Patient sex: M
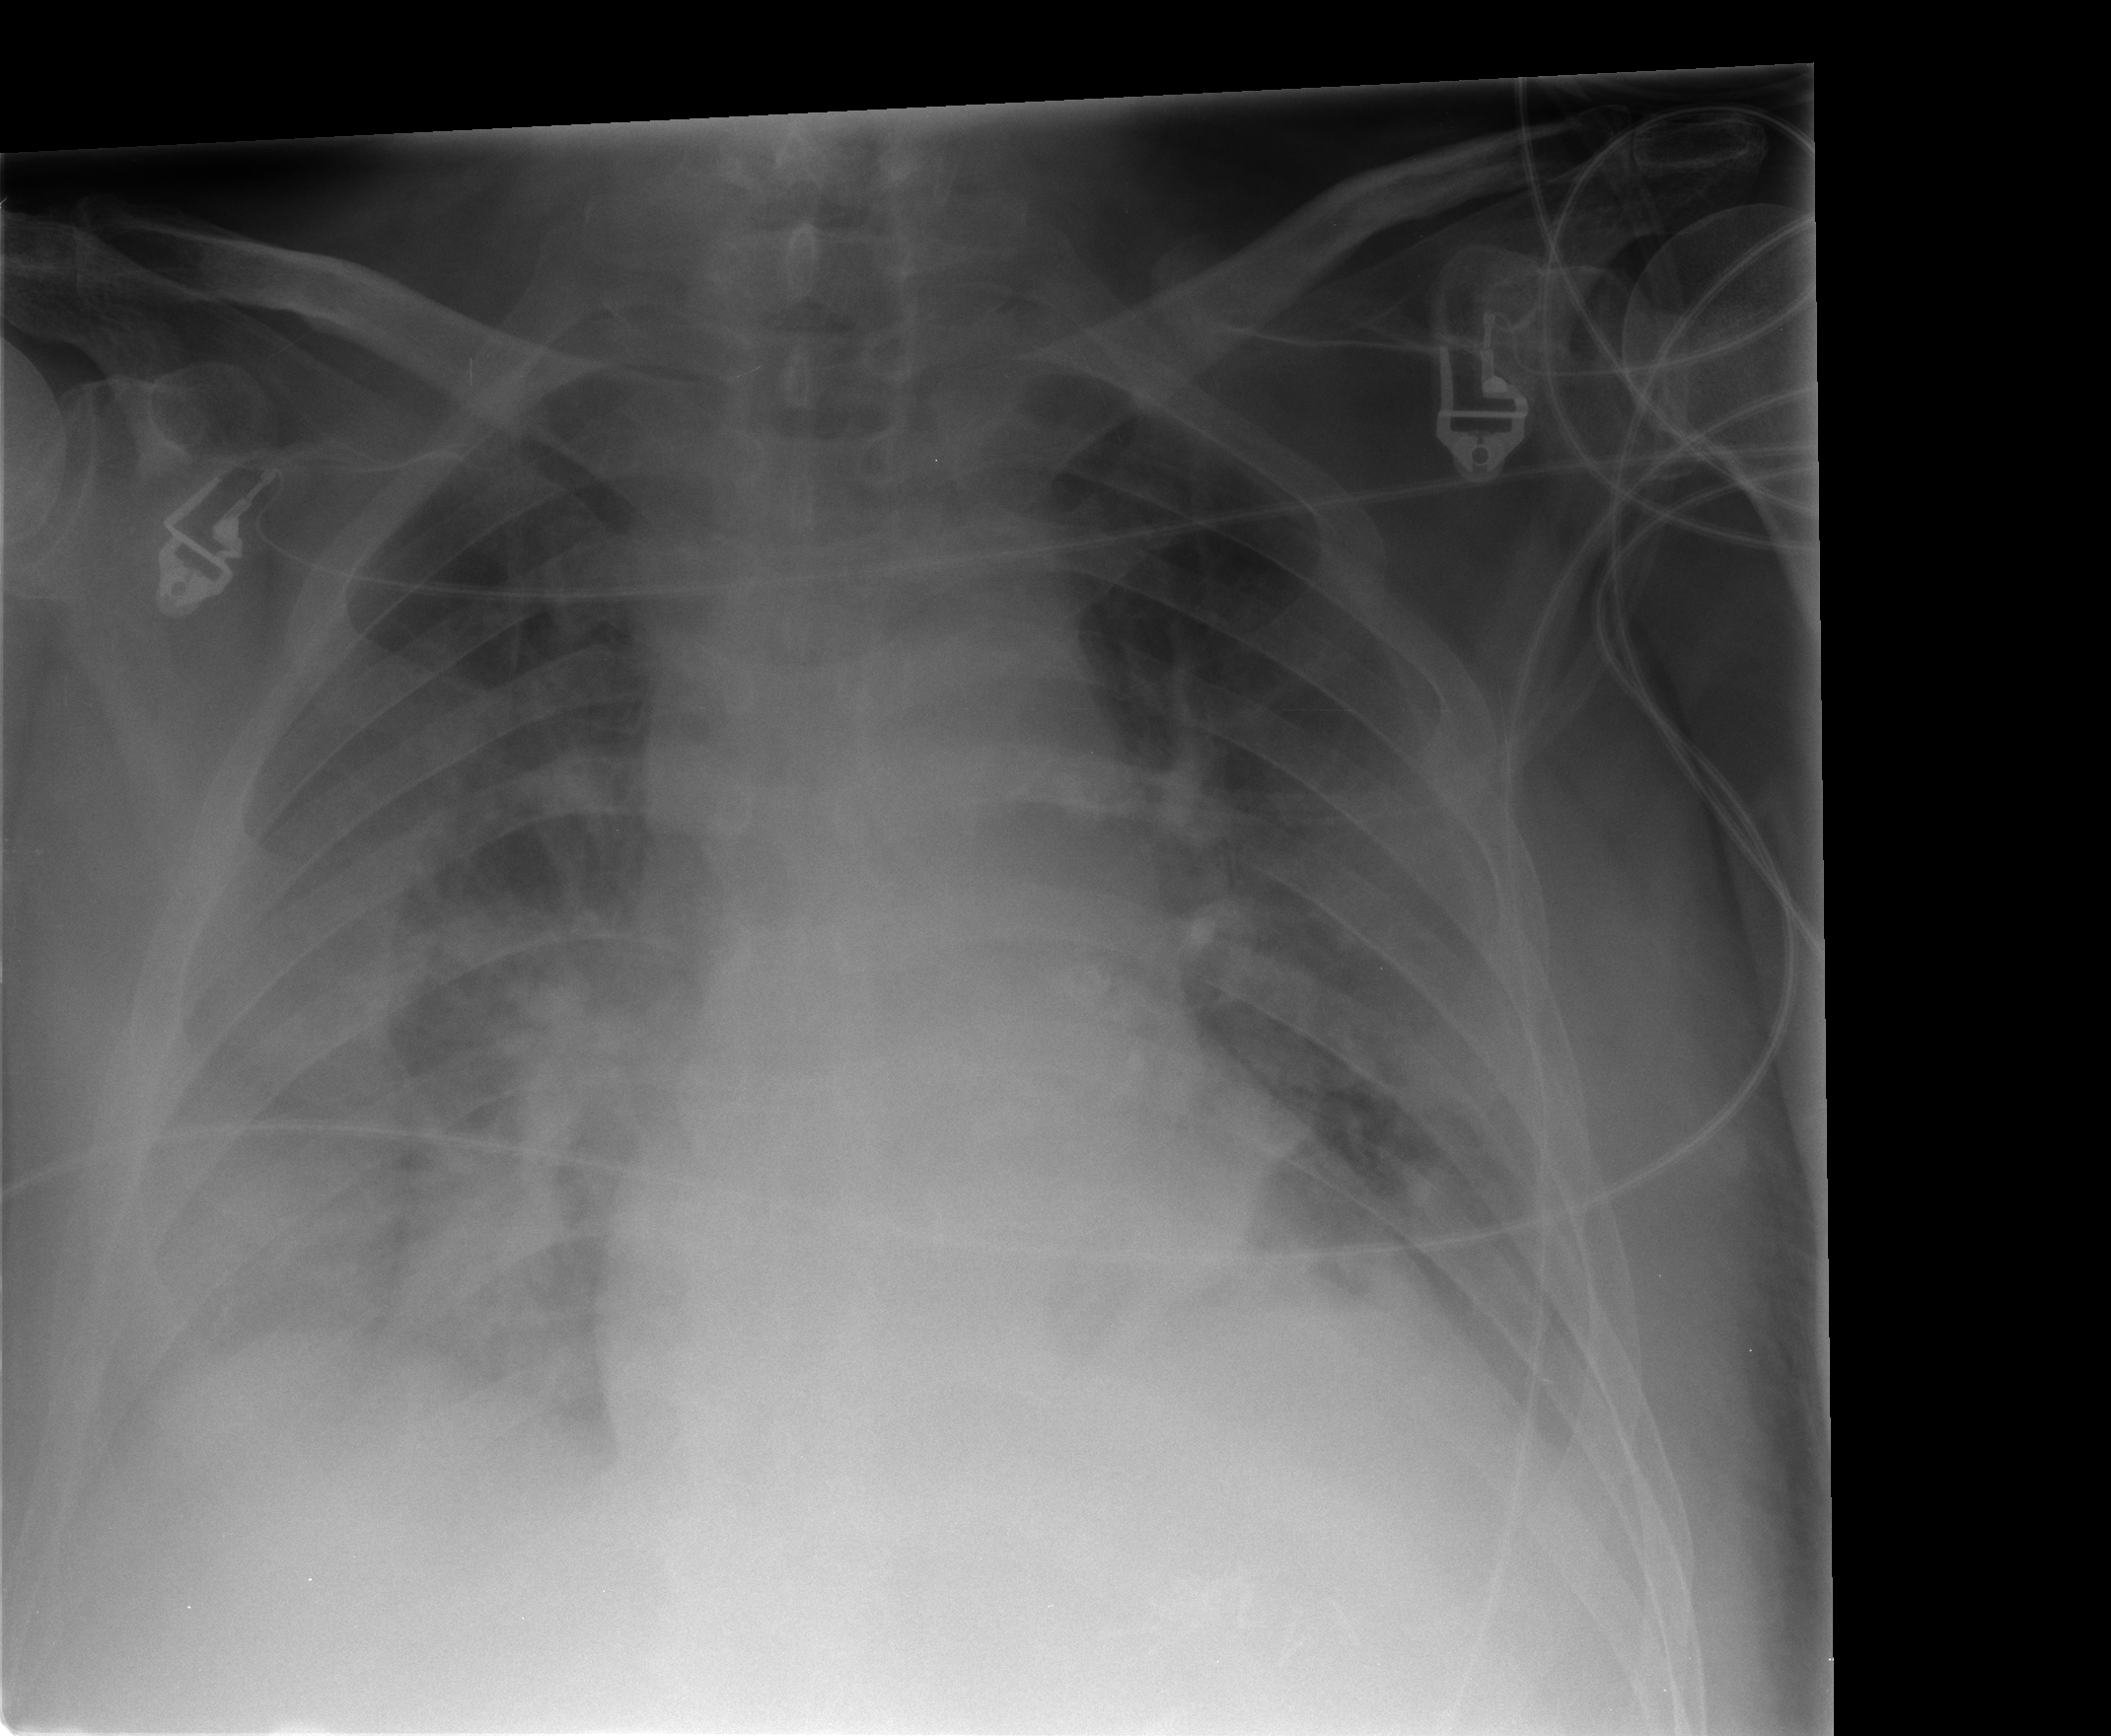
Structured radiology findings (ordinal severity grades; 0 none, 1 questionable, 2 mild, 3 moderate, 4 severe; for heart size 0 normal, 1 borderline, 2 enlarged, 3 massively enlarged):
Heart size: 0
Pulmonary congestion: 1
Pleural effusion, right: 2
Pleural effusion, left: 2
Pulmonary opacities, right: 2
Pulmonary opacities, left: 2
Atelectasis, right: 2
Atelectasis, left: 2